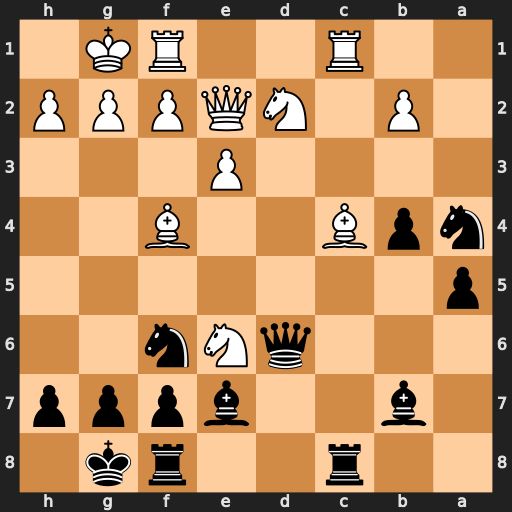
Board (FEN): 2r2rk1/1b2bppp/3qNn2/p7/npB2B2/4P3/1P1NQPPP/2R2RK1
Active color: b
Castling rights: -
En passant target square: -
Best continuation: Qc6 e4 fxe6